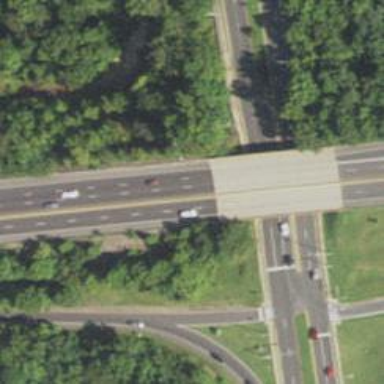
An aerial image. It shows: Bridge over trunk highway with expressway.